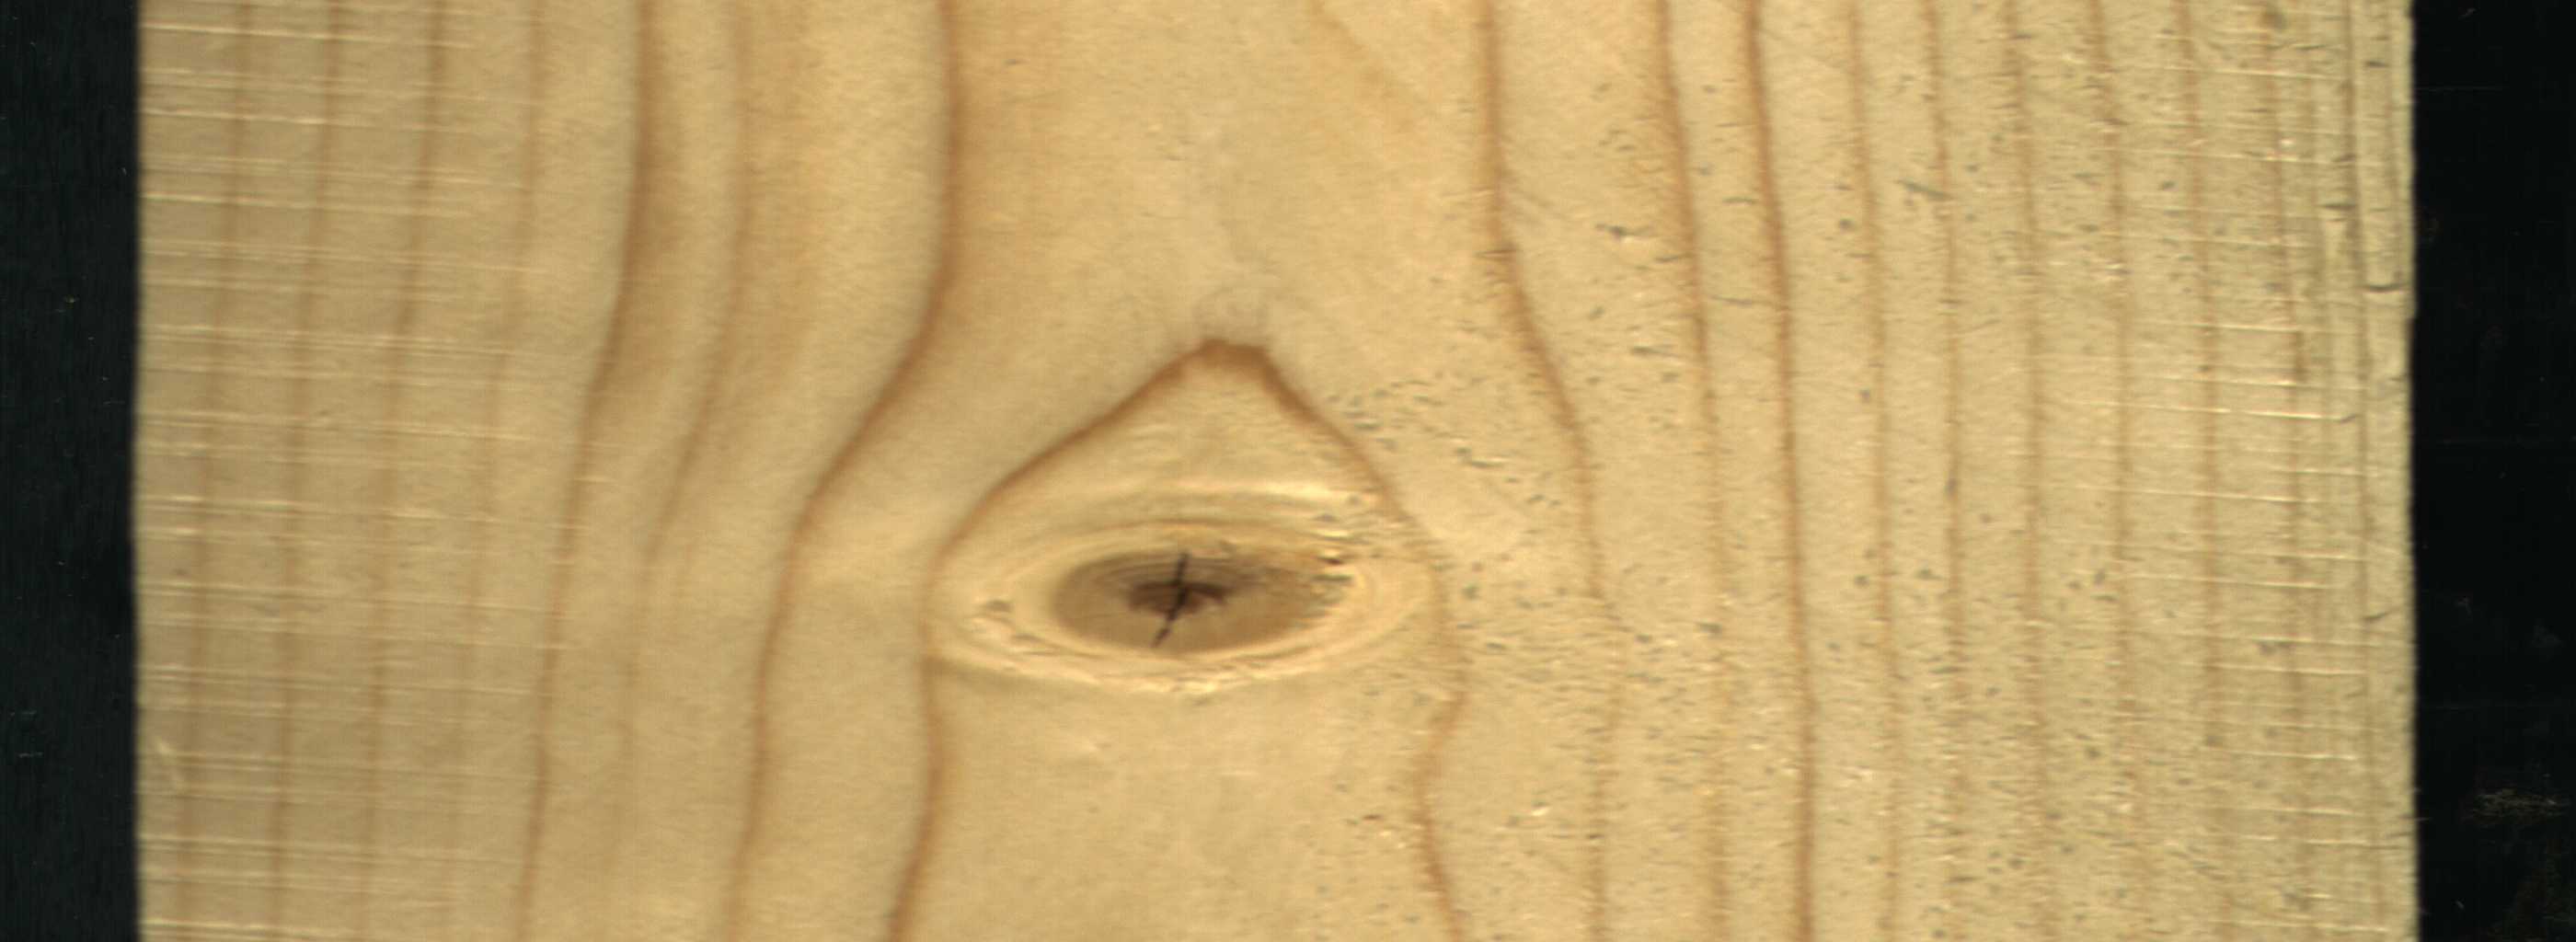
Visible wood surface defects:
knot_with_crack